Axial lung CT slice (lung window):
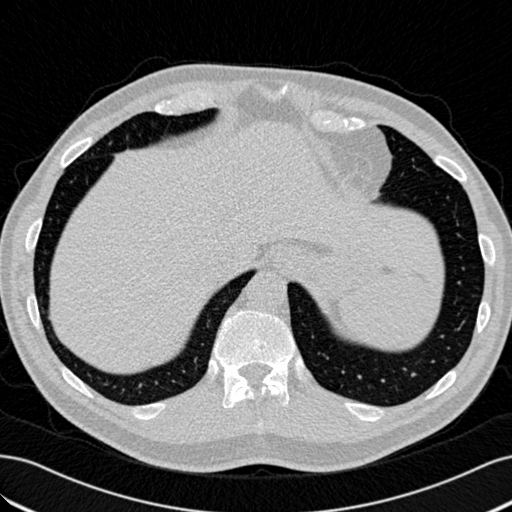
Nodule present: no